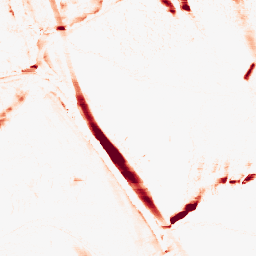
Category: morphological
Decomposition family: morphological_ellipse
Decomposition parameters: operation: opening
width: 5
height: 20
Upsampling method: bicubic_3x
Upsampling parameters: scale: 3
Upsampling scale: 3